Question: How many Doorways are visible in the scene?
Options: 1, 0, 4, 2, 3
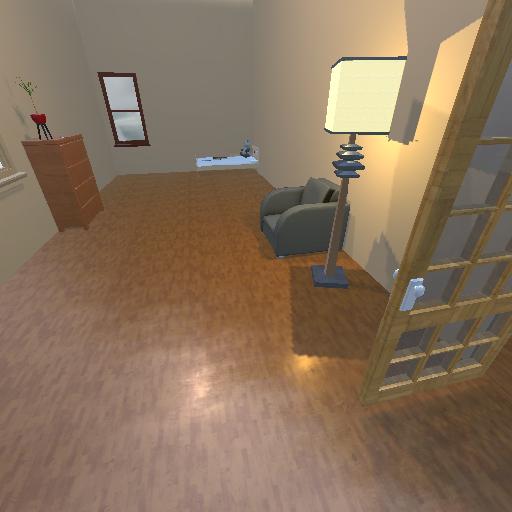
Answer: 1